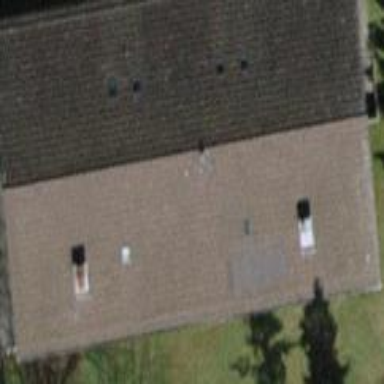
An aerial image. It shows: Pitched roof building.